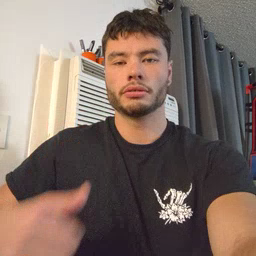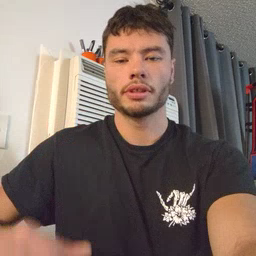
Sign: animal